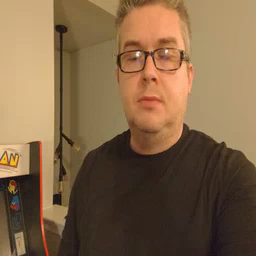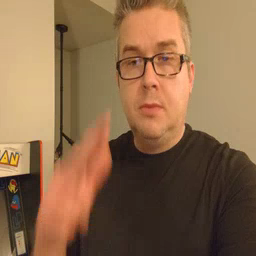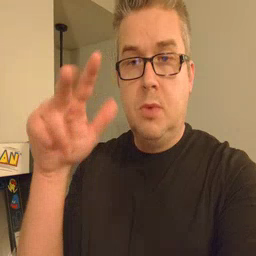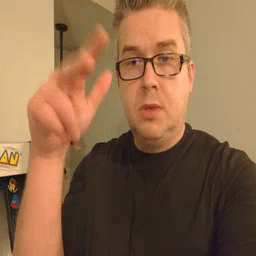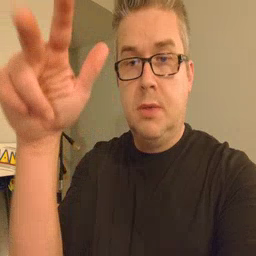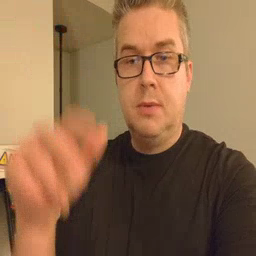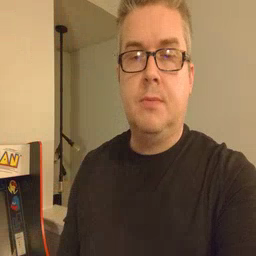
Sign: helicopter